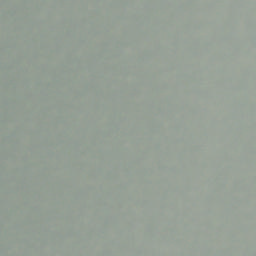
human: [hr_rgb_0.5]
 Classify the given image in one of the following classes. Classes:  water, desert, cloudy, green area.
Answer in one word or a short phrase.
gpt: cloudy